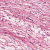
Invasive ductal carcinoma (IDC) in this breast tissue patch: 0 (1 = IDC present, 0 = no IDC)